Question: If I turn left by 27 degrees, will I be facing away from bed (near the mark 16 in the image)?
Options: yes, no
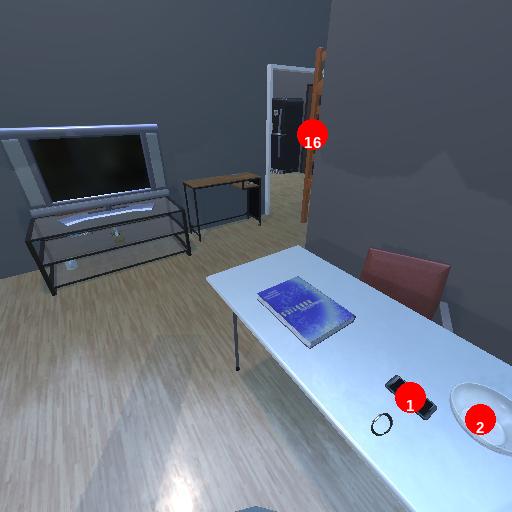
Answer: yes